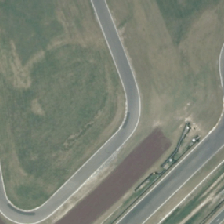
Land cover: urban_parkland